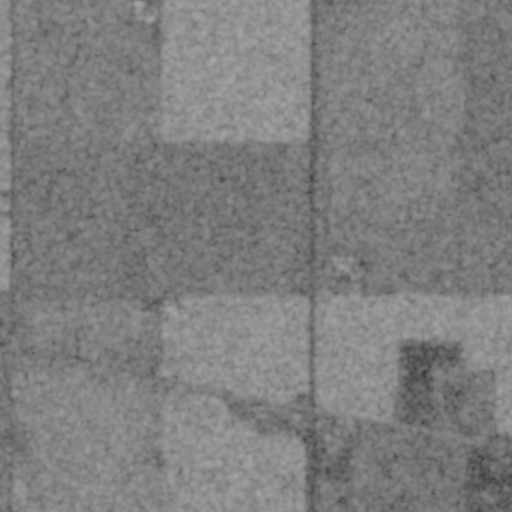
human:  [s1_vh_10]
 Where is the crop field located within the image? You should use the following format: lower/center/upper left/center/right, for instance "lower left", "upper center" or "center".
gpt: The crop field is located in the upper left of the image.
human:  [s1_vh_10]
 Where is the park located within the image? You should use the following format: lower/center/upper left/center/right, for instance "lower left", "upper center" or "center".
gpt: The park is located in the lower right of the image.
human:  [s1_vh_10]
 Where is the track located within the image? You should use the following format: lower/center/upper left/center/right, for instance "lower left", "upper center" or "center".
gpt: The track is located in the lower right of the image.
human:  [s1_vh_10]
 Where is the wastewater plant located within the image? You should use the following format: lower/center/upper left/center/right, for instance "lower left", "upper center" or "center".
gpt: The wastewater plant is located in the lower right of the image.
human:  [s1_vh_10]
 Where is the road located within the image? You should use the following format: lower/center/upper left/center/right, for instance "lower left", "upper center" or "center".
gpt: There is no road in the image.

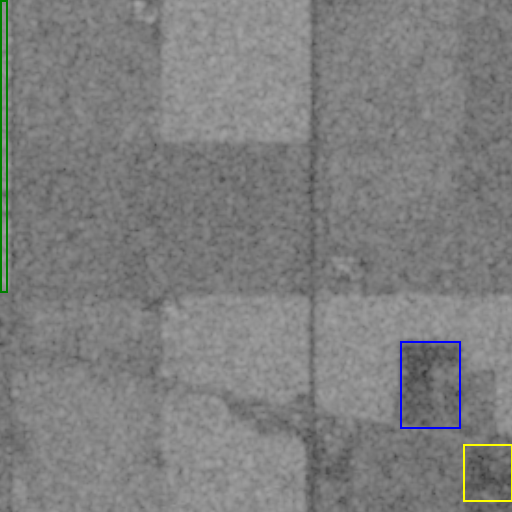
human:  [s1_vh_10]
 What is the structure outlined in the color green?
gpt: The structure outlined in green is a crop field.
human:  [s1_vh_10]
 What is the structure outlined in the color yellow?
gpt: The structure outlined in yellow is a park.
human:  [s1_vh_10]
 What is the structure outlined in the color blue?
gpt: The structure outlined in blue is a wastewater plant.
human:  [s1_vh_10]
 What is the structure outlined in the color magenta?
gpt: There is no magenta outline.